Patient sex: M
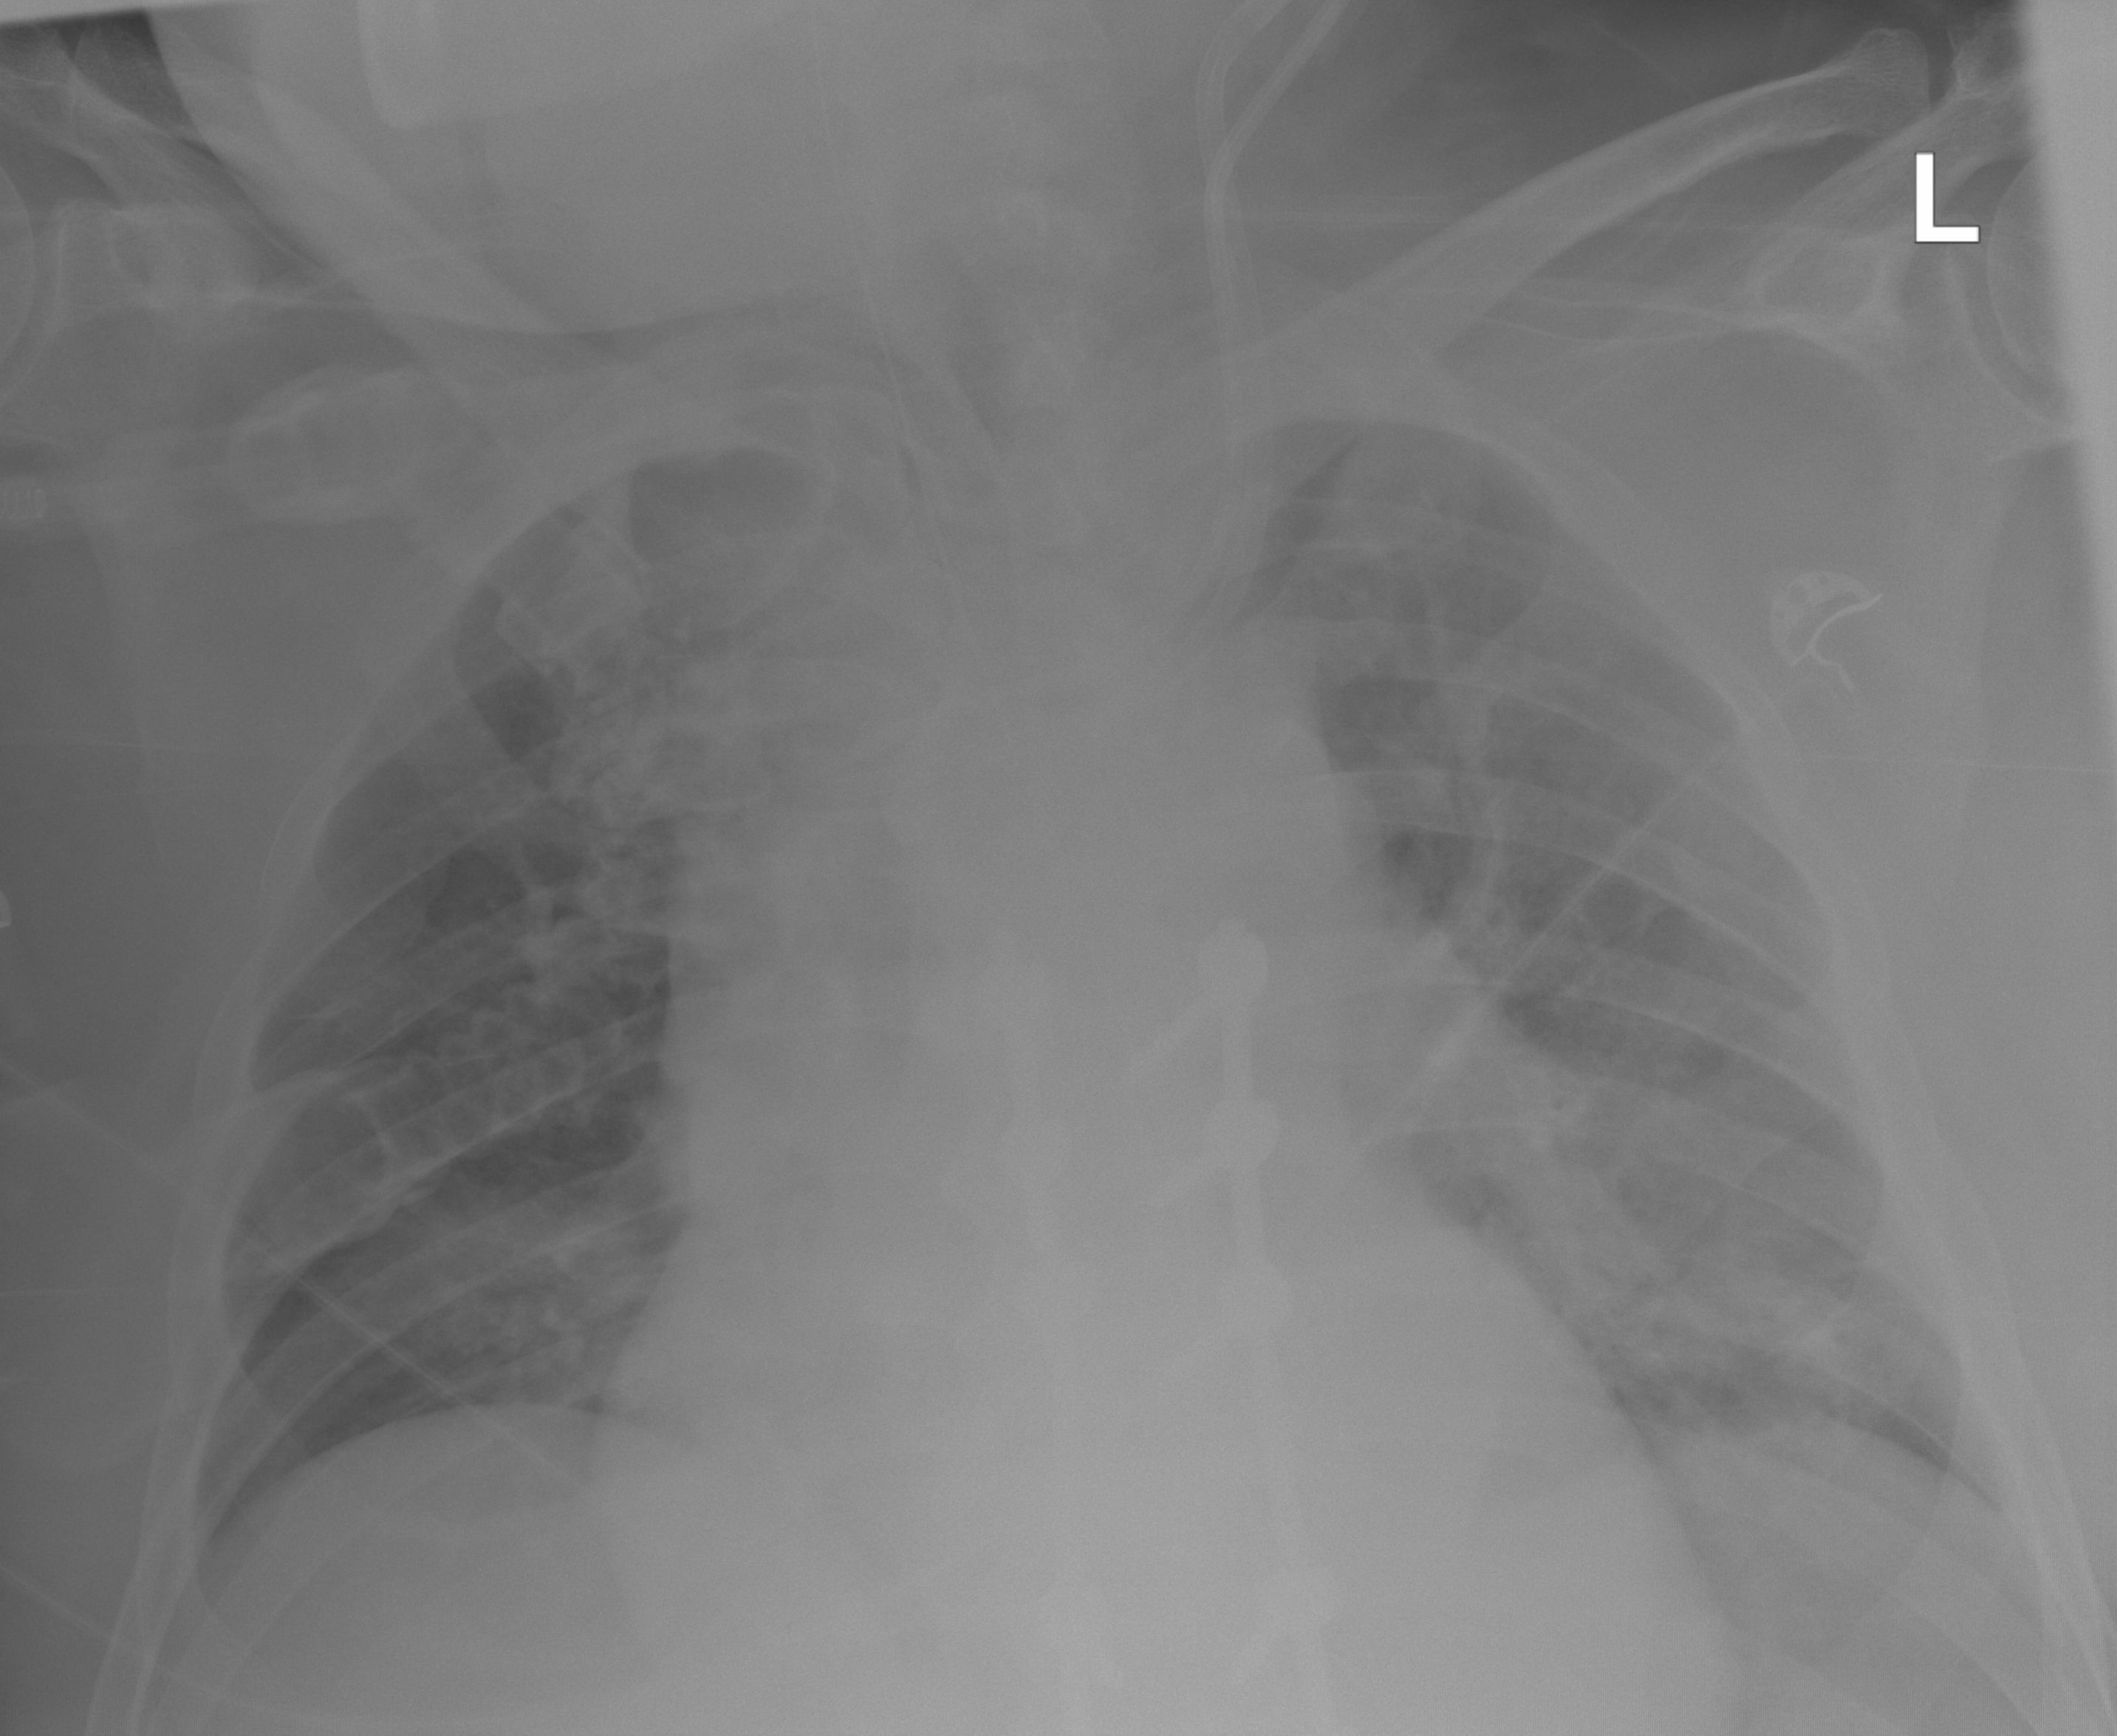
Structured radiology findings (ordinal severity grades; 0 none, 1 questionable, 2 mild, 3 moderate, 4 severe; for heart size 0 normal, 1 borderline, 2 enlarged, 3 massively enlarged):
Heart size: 2
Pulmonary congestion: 2
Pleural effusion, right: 0
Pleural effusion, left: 0
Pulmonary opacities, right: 0
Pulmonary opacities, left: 3
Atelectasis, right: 2
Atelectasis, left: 2